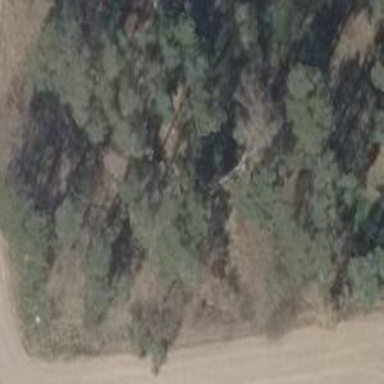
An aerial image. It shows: Forest area.